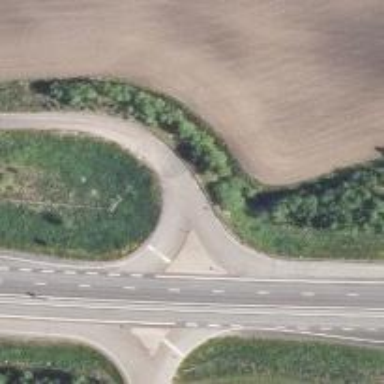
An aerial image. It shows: Trunk link road with asphalt surface.